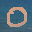
Label: 0